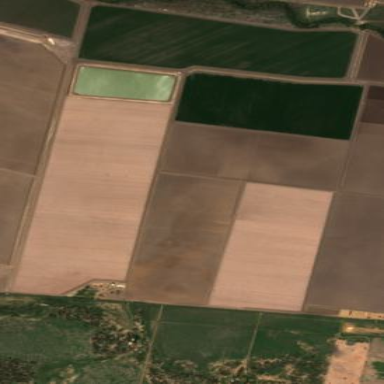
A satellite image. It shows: Farmland growing cotton crops.